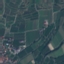
Label: PermanentCrop